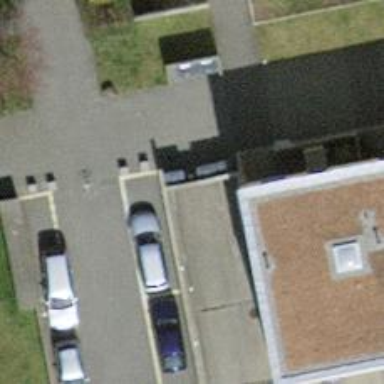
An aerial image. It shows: Parking entrance.